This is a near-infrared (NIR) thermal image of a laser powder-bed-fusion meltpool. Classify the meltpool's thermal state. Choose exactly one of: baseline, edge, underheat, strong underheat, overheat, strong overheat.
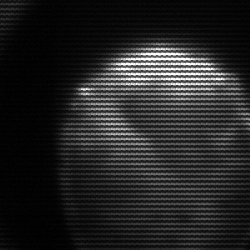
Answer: edge